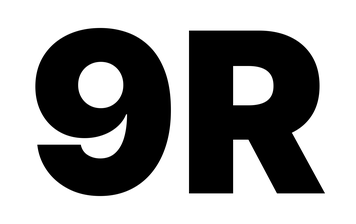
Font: Inter_Black